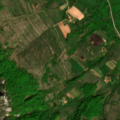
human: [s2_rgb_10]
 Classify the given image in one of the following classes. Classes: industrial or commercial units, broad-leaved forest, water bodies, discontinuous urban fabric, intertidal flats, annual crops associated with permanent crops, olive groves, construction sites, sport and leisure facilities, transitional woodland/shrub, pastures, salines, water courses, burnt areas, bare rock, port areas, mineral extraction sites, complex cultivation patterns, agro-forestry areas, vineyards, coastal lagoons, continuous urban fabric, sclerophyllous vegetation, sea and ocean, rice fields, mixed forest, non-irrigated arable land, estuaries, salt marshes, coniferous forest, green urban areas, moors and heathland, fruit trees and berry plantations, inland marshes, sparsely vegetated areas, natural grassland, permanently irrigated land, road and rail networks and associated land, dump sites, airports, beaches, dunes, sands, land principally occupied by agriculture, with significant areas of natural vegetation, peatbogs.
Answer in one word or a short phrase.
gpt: complex cultivation patterns, land principally occupied by agriculture, with significant areas of natural vegetation, broad-leaved forest, sparsely vegetated areas